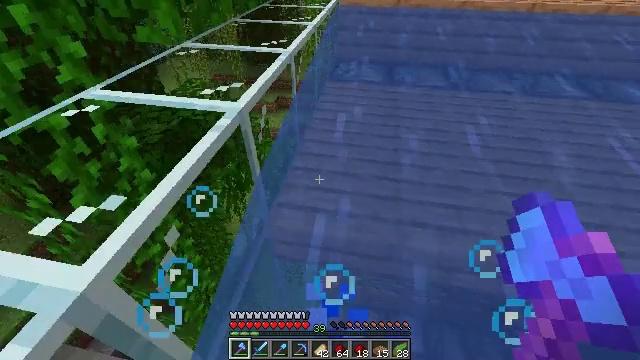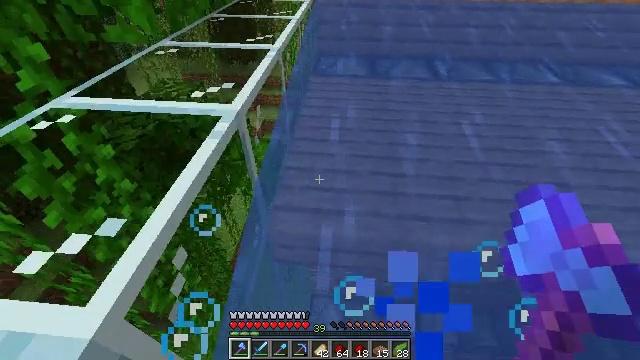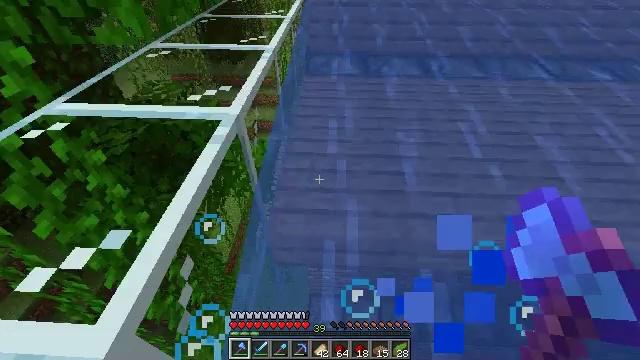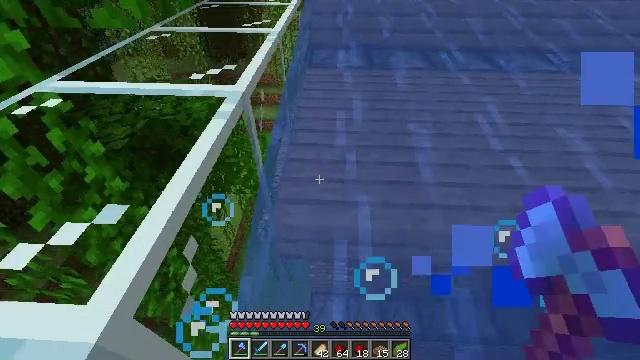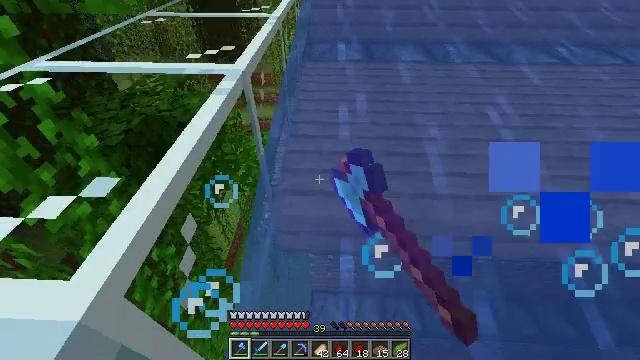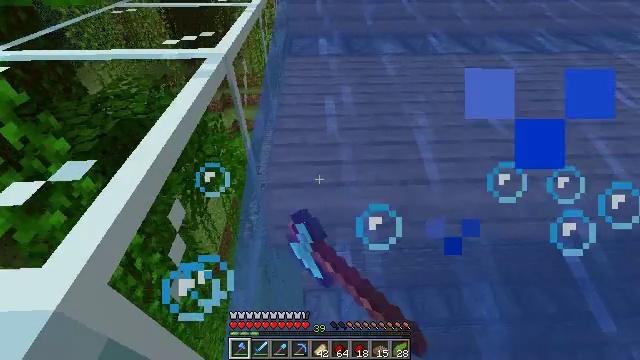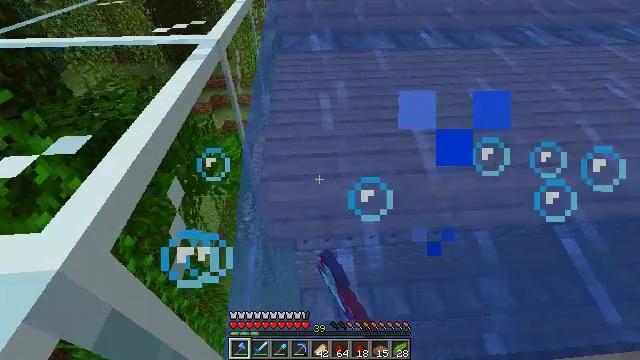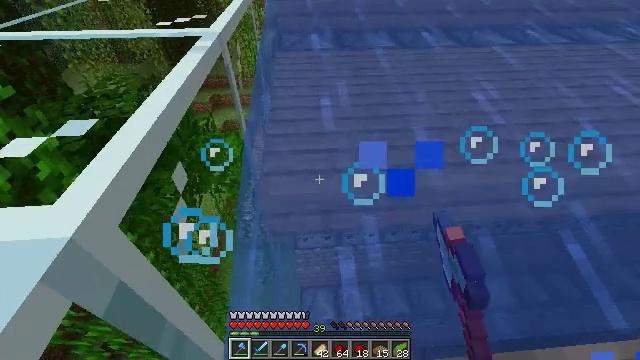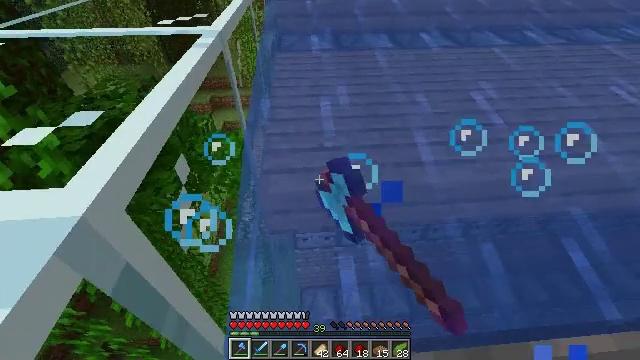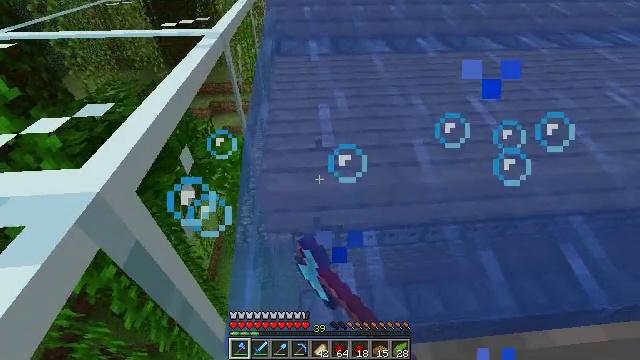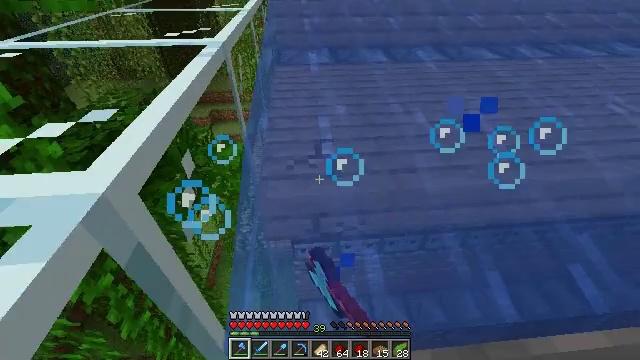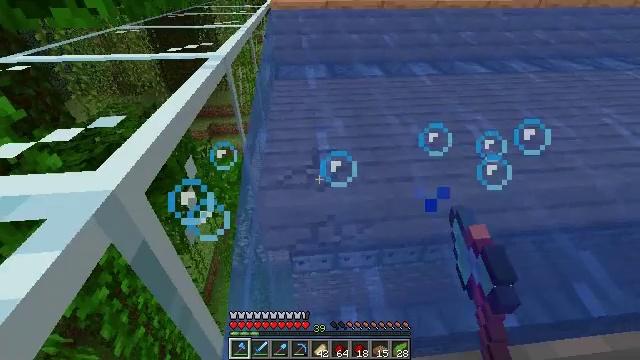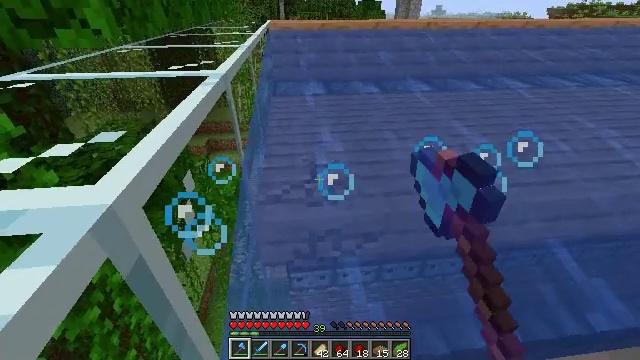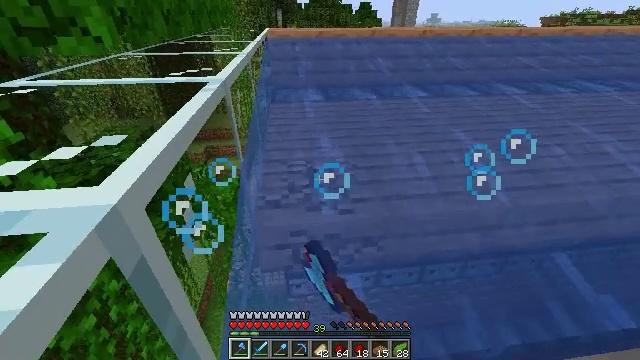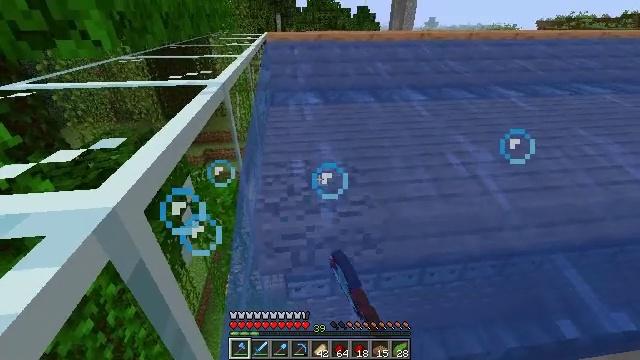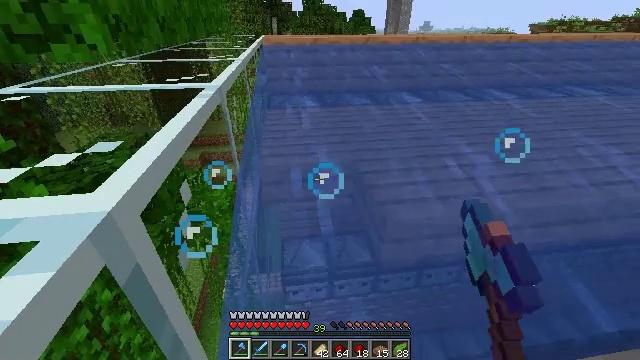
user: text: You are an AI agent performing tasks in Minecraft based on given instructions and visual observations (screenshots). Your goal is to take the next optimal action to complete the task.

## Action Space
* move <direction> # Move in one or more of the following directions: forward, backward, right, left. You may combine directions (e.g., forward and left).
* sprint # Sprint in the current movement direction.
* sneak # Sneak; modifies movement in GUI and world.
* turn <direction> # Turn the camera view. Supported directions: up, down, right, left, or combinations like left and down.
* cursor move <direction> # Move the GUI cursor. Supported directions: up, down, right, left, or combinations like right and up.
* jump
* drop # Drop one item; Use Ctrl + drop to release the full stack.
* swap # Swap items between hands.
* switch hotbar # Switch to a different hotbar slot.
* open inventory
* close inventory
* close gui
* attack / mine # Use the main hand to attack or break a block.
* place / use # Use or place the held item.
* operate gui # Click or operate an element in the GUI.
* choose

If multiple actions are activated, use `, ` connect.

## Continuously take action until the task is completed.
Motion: motion action
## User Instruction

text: Attack the jungle slab to break it.
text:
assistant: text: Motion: turn right and down
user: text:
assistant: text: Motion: sneak, turn right
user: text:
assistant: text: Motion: sneak, attack / mine
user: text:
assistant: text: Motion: sneak, attack / mine
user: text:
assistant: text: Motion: sneak, turn right, attack / mine
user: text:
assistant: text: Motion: sneak, turn right, attack / mine
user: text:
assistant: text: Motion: sneak, attack / mine
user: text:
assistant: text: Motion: sneak, attack / mine
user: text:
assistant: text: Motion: sneak, turn up, attack / mine
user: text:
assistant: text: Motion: sneak, turn up, attack / mine
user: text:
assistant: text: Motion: sneak, turn up, attack / mine
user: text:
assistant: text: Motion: sneak, turn up, attack / mine
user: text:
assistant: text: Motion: sneak, turn up, attack / mine
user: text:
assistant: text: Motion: sneak, attack / mine
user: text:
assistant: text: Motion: sneak, attack / mine
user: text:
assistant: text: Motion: sneak, attack / mine
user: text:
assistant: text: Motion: sneak, attack / mine
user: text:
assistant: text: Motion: sneak, turn up, attack / mine
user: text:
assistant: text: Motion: sneak, attack / mine
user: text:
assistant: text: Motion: sneak, turn up, attack / mine
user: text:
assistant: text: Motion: sneak, turn up, attack / mine
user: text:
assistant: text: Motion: sneak, turn up, attack / mine
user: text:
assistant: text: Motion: sneak, attack / mine
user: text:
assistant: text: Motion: sneak, attack / mine
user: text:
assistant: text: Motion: sneak, attack / mine
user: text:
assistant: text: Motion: sneak, attack / mine
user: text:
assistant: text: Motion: sneak, attack / mine
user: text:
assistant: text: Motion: sneak, attack / mine
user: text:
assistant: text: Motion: sneak, attack / mine
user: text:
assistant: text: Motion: sneak, turn up, attack / mine